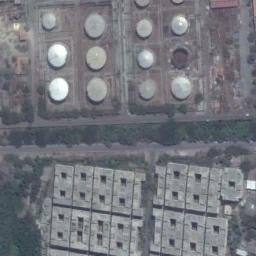
Label: storage tanks